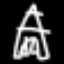
Label: The Eiffel Tower